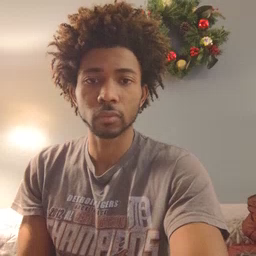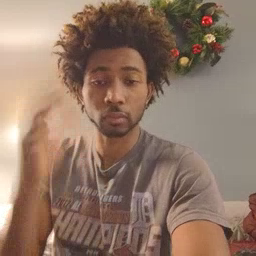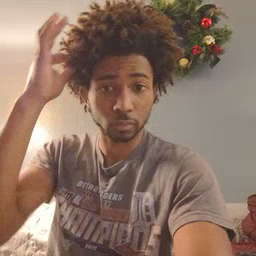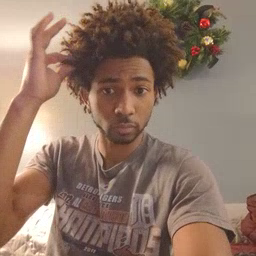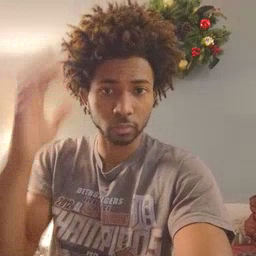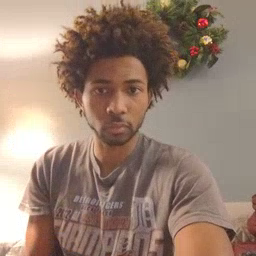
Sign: hair